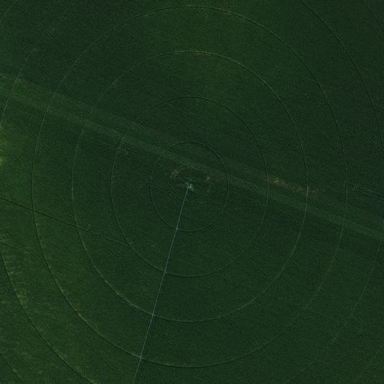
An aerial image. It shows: Farmland with center pivot irrigation system.